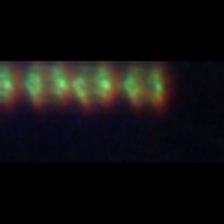
Taxon: Chaetoceros
Group: Diatoms